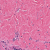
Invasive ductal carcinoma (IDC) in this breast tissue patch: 0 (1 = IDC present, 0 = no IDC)